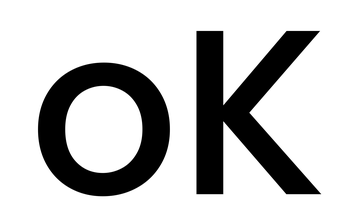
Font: Poppins-Medium